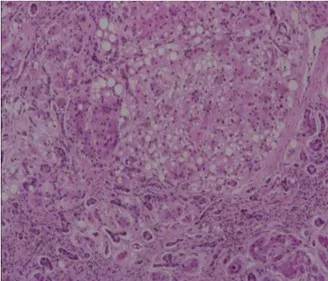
Liver morphology. (B) Microscopic examination of the structure of the liver lobules disappeared, fibrous tissue proliferation divided the liver lobules to form pseudolobules, small bile duct hyperplasia, and some hepatocyte steatosis.
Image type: pathology (h&e)